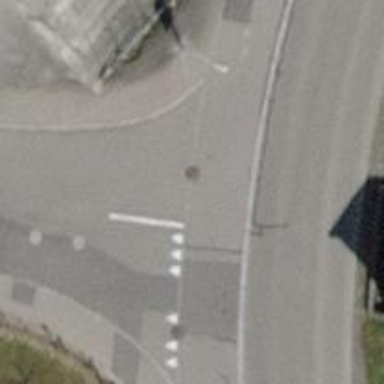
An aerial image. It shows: Unmarked road crossing.